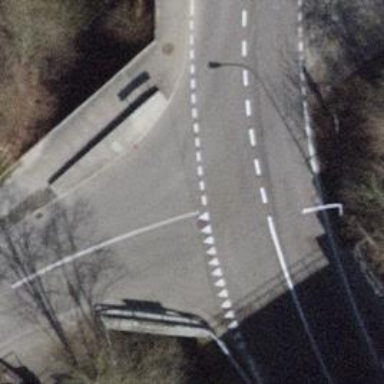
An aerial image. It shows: Tertiary road on asphalt surface on bridge.